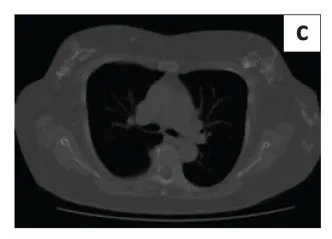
Corresponding axial HRCT on bone window. Demonstrate scattered foci of mass-like calcifications in the breasts, and ,the subcutaneous tissues of the chest wall, and ,axillae.
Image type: radiology (ct)